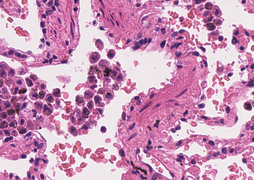
Tumor epithelial tissue: no
Tumor-associated stroma tissue: no
Normal tissue: yes